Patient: sex M, age 71
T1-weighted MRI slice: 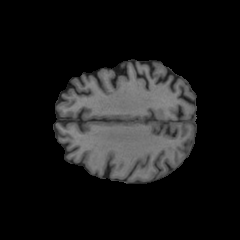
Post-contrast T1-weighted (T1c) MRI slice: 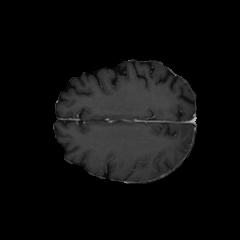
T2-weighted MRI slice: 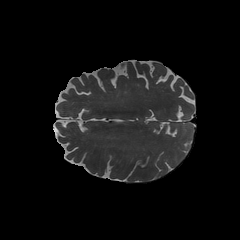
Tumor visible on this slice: no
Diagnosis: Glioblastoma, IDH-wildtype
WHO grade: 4